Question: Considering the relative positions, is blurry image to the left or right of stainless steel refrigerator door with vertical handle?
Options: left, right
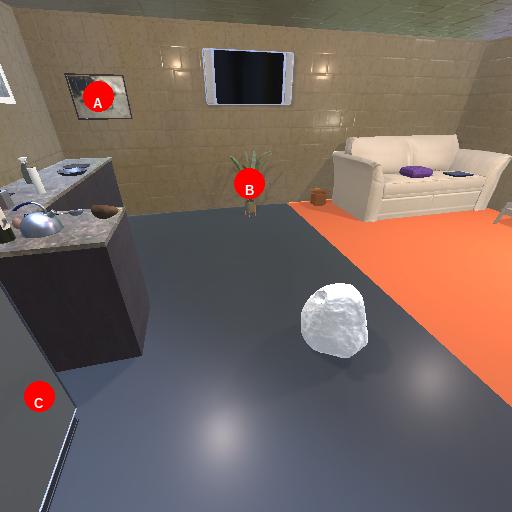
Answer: left